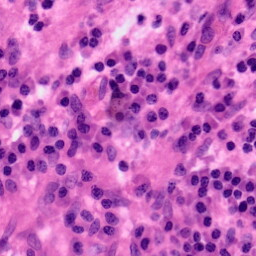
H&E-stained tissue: Colon